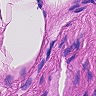
Metastatic tissue present: no